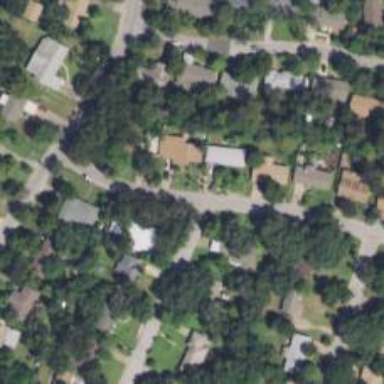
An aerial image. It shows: Neighborhood.